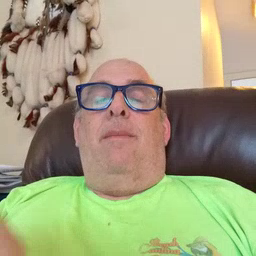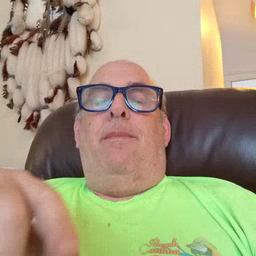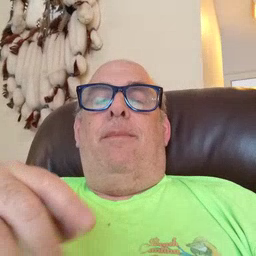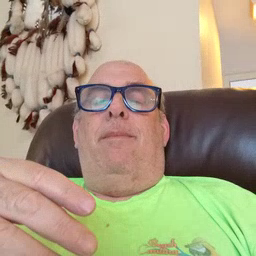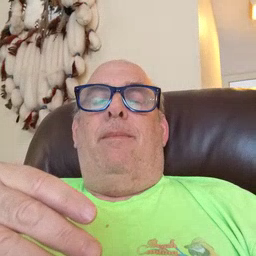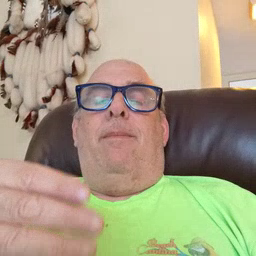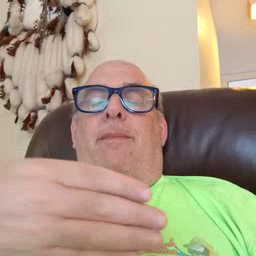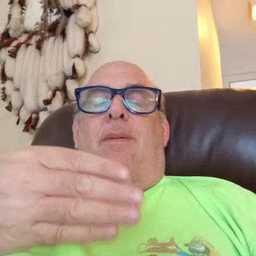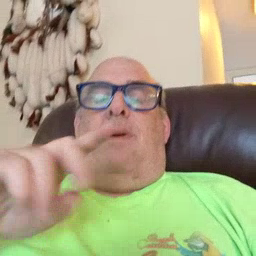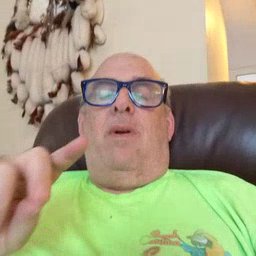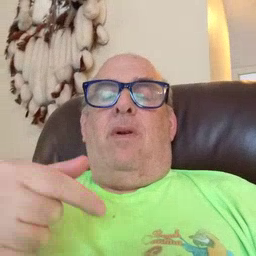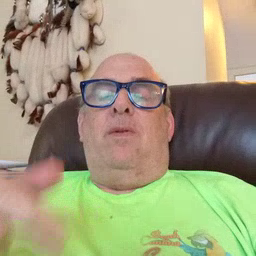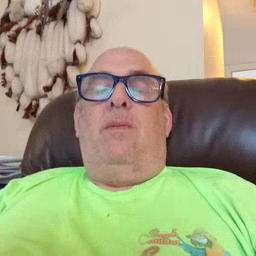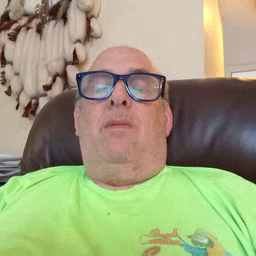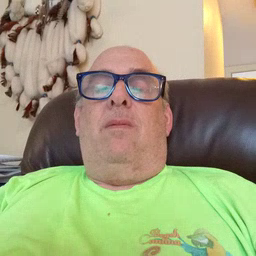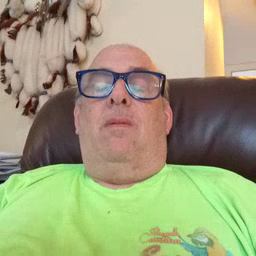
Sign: puppy